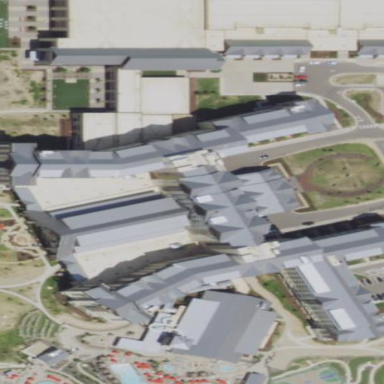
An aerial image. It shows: Building with brown roof. The brown color adds warm touch to the structure.